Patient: sex M, age 34
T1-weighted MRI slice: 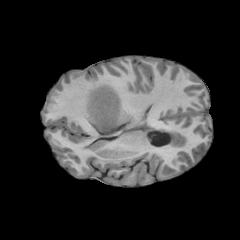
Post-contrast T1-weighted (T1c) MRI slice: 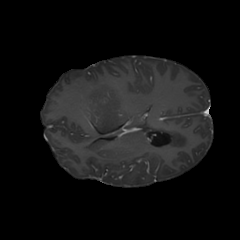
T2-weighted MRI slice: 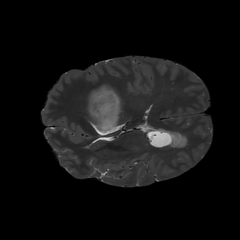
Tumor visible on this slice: yes
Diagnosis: Astrocytoma, IDH-mutant
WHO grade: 4